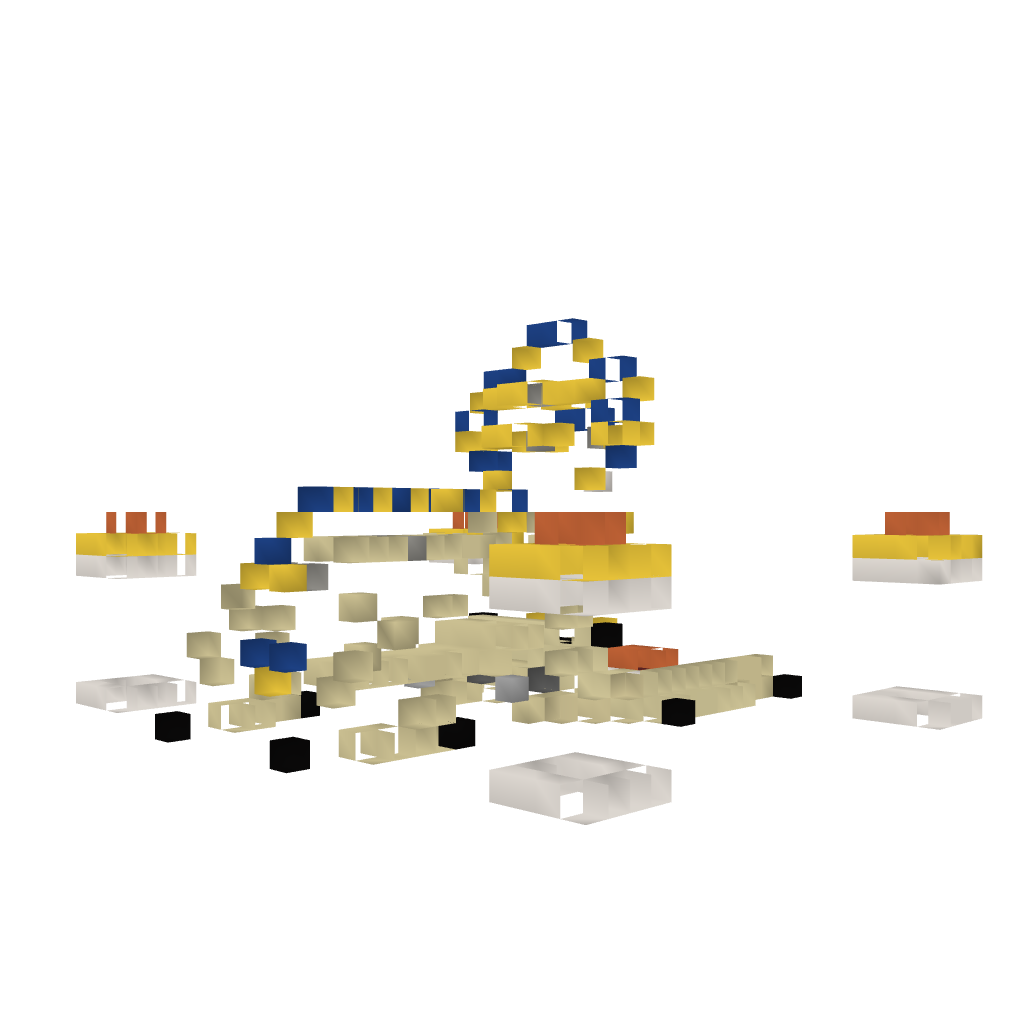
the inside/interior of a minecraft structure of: Night Lit Sphinx